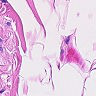
Metastatic tissue present: no